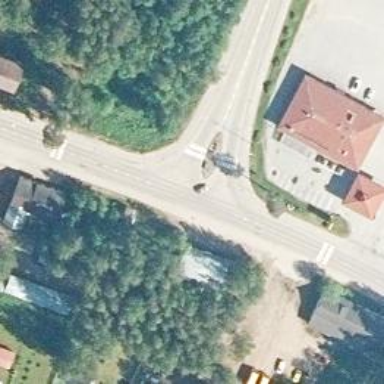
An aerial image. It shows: Uncontrolled road crossing with pedestrian island.